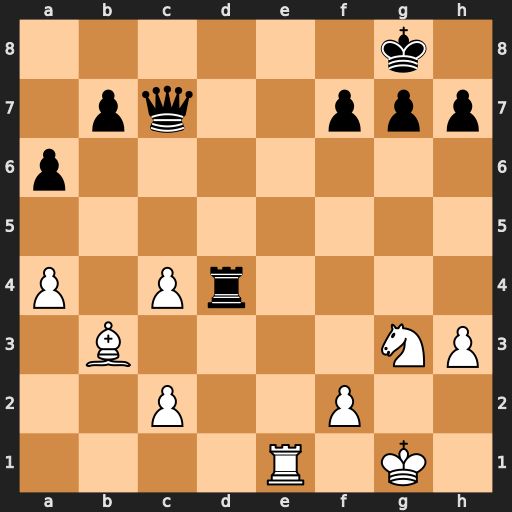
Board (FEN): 6k1/1pq2ppp/p7/8/P1Pr4/1B4NP/2P2P2/4R1K1
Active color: w
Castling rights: -
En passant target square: -
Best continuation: Re8#